Question: The figure describes the ball exchange problem. The white ball can exchange positions with the adjacent colored balls in the 4-neighborhood. The target state is that all balls are arranged in the order of red, blue, green, yellow and purple from the upper left corner in the order of rows first and columns. How many exchanges are needed?
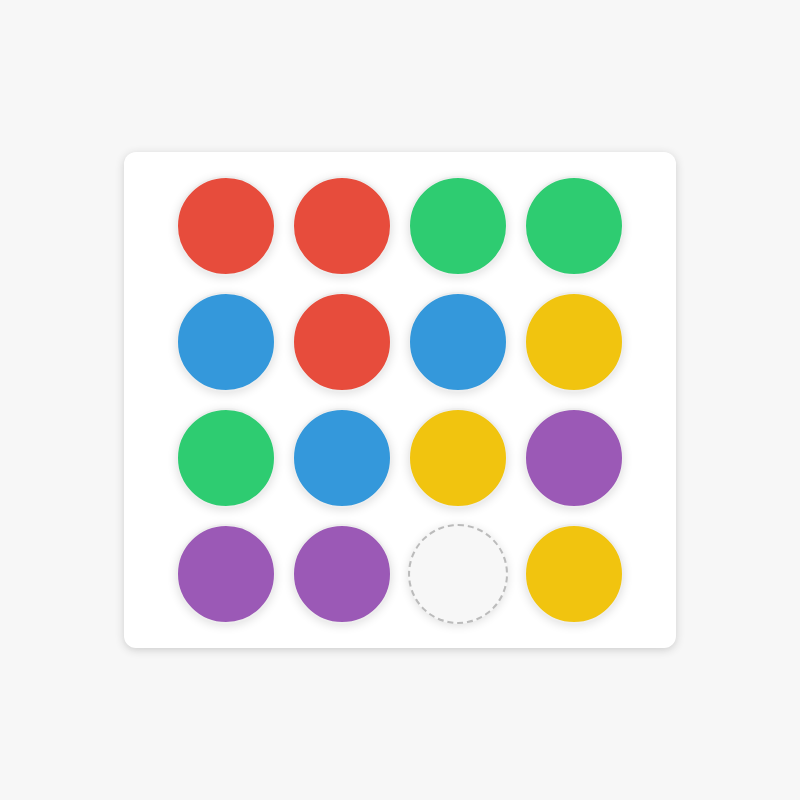
Answer: 15